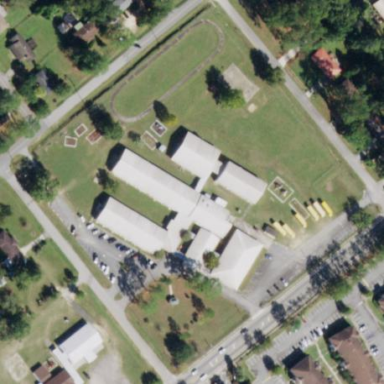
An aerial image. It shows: School.